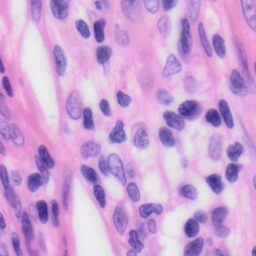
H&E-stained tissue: Skin